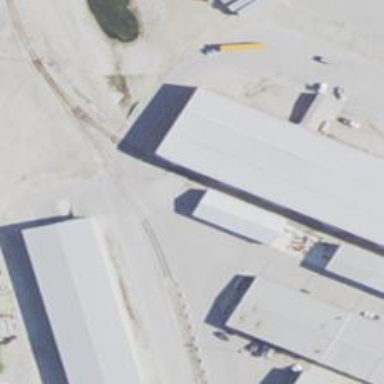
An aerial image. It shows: Rail spur service.